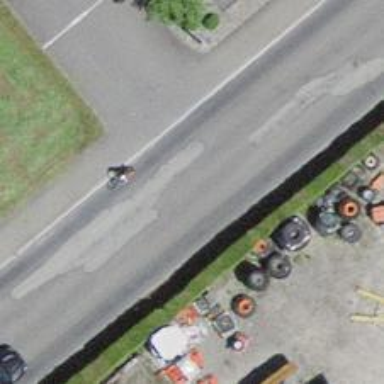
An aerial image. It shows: Residential road with asphalt surface and sidewalk on the left.